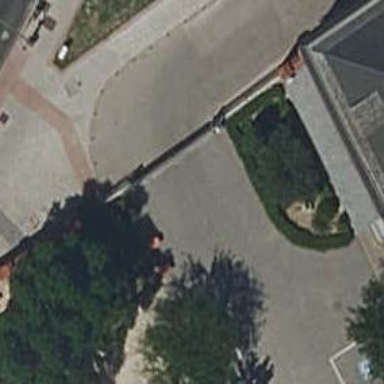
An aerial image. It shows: Gate.